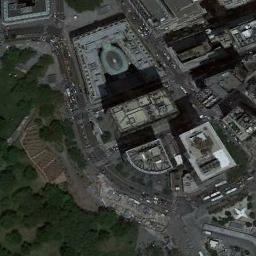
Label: commercial_area